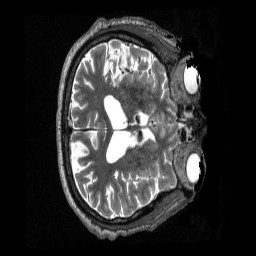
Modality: T2w
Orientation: axial
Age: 73
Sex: male
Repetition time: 3.2 s
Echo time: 0.563 s